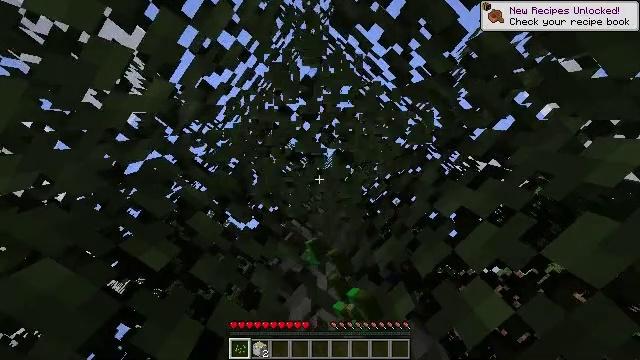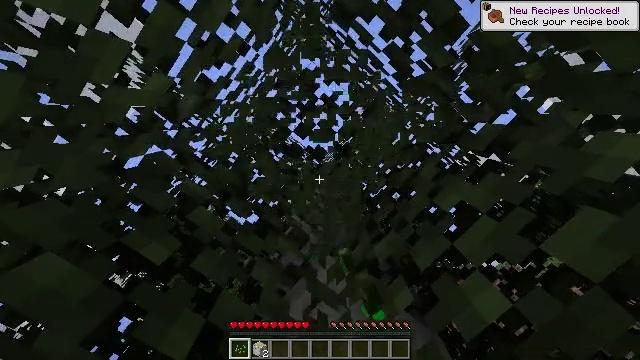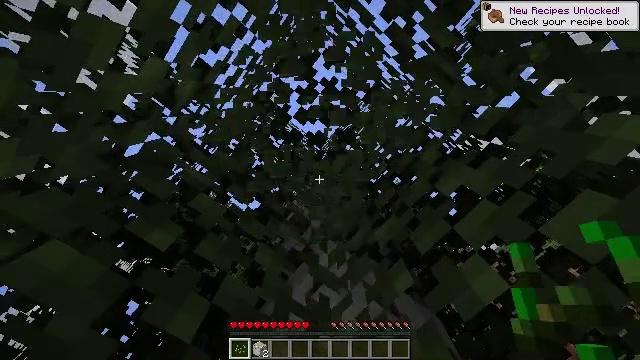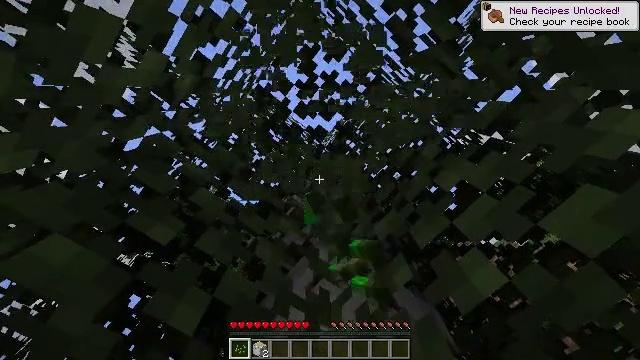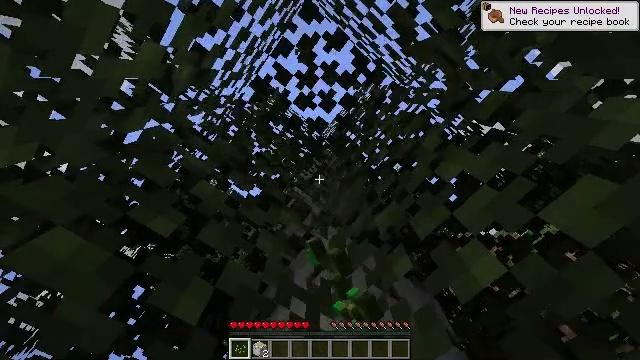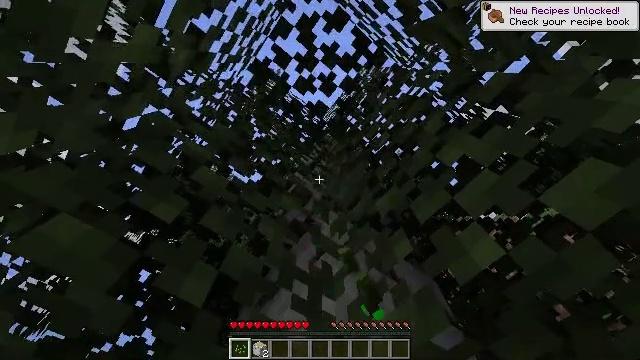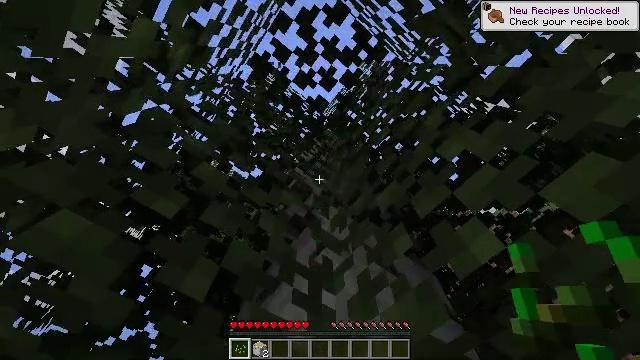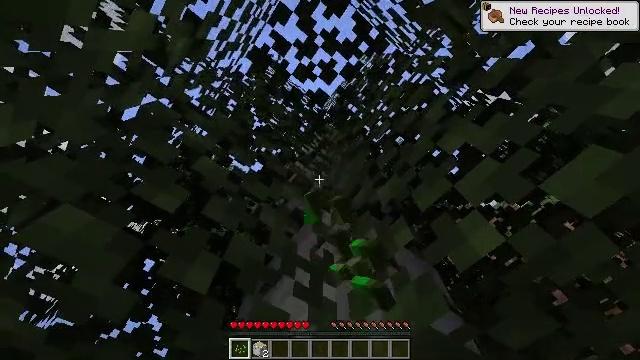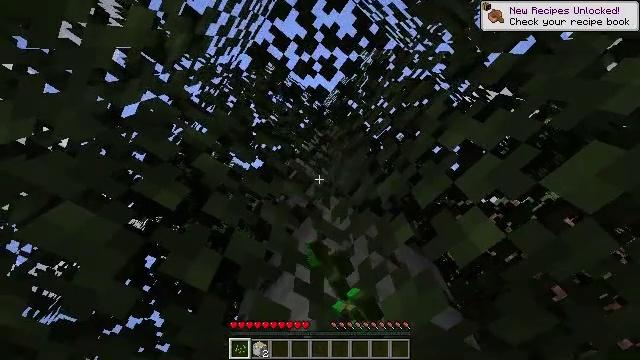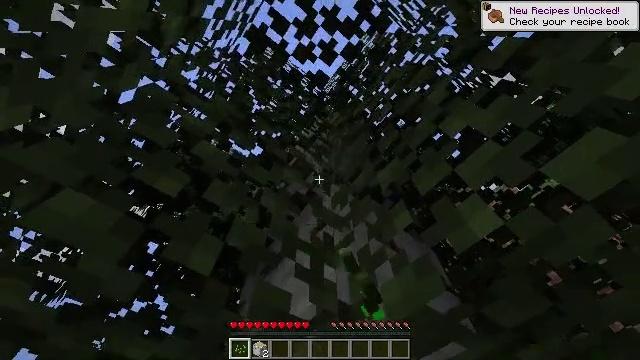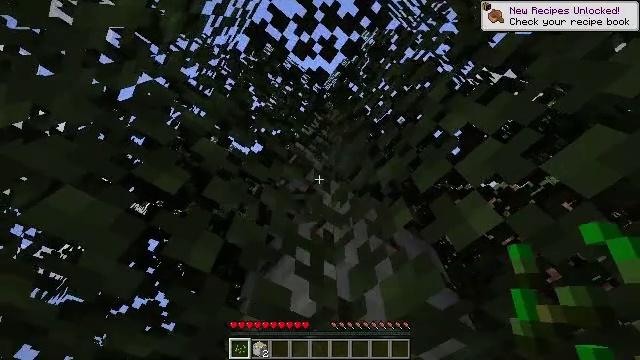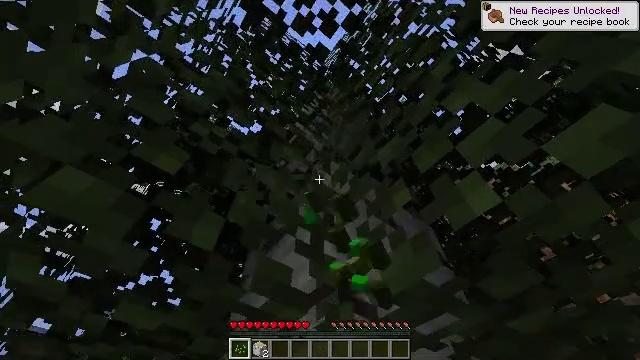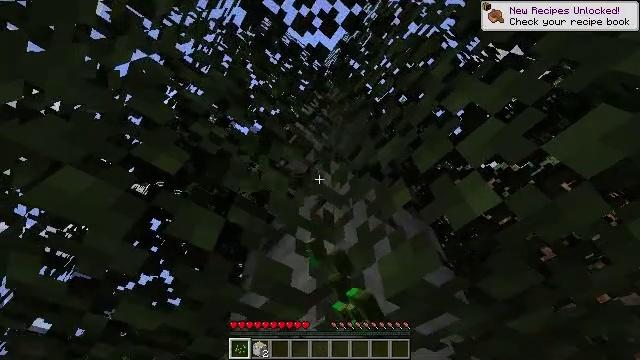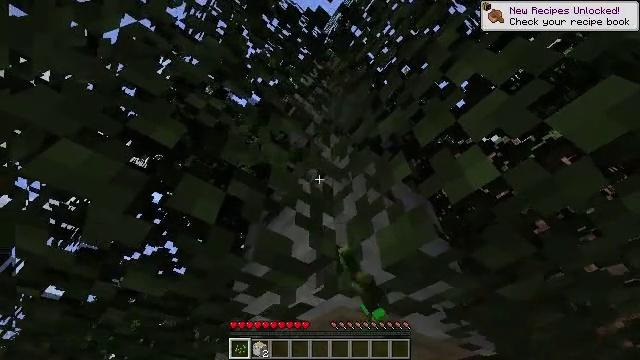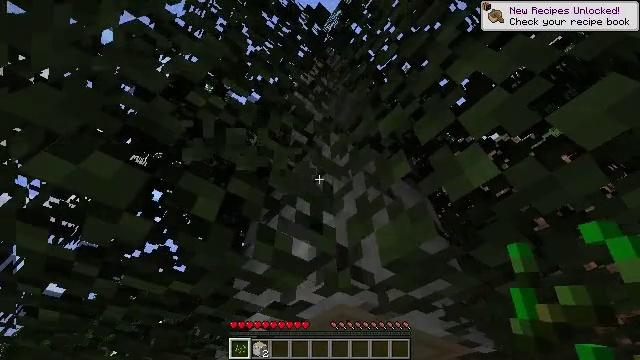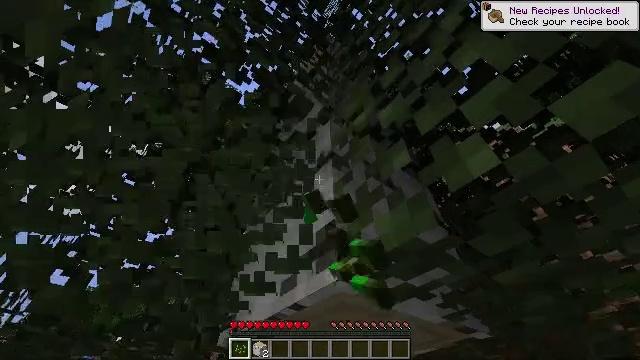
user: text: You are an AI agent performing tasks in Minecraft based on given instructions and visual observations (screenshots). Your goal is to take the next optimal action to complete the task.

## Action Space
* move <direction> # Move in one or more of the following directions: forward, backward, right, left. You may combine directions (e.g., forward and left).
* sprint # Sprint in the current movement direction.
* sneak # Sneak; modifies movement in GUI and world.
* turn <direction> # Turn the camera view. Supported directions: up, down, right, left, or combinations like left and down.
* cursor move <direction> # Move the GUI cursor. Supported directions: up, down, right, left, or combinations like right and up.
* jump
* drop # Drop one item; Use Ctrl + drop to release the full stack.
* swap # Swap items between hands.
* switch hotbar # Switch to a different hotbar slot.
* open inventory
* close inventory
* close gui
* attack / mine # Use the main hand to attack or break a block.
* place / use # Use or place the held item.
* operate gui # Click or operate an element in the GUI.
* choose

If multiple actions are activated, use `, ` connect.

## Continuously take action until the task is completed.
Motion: motion action
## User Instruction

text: Clear birch leaves to get saplings.
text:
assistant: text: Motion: turn down, attack / mine
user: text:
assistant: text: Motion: turn down, attack / mine
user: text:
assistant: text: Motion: turn down, attack / mine
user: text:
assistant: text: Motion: turn down, attack / mine
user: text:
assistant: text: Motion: turn down, attack / mine
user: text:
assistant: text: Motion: turn down, attack / mine
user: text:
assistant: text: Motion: turn down, attack / mine
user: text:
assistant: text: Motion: attack / mine
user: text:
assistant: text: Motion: turn down, attack / mine
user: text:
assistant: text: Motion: attack / mine
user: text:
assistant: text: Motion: turn down, attack / mine
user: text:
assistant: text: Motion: attack / mine
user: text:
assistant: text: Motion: turn down, attack / mine
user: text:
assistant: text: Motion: attack / mine
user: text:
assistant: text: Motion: turn down, attack / mine
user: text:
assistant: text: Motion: turn down, attack / mine
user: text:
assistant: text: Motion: attack / mine
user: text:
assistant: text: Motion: attack / mine
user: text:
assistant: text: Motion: attack / mine
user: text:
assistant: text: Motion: attack / mine
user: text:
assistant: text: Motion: attack / mine
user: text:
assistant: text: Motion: attack / mine
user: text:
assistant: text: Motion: attack / mine
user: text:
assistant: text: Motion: attack / mine
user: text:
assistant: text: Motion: attack / mine
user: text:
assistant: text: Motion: attack / mine
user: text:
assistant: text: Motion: attack / mine
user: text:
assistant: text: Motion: attack / mine
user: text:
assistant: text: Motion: attack / mine
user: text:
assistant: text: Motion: attack / mine